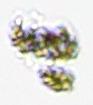
Label: Detritus